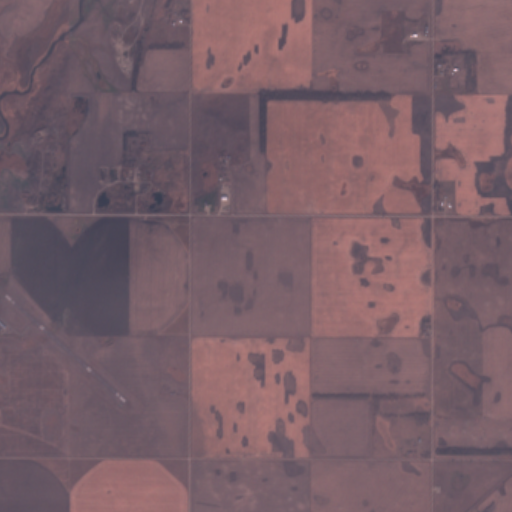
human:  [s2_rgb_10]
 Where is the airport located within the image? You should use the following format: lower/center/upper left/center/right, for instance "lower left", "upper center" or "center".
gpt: The airport is located in the lower left of the image.
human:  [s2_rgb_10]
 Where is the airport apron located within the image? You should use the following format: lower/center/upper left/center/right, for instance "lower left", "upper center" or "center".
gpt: The airport apron is located in the center left of the image.
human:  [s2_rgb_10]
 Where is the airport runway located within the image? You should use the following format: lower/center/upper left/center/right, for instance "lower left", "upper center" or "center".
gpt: The airport runway is located in the lower left of the image.
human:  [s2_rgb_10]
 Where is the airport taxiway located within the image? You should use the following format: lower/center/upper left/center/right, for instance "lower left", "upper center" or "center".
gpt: The airport taxiway is located in the lower left of the image.
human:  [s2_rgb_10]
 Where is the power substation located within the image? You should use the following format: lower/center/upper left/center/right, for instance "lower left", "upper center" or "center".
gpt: The power substation is located in the lower right of the image.
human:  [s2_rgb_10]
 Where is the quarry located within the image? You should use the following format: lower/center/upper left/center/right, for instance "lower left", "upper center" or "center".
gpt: The quarry is located in the upper left of the image.
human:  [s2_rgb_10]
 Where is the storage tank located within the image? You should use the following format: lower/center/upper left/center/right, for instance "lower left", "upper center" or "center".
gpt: The storage tank is located in the center left of the image.
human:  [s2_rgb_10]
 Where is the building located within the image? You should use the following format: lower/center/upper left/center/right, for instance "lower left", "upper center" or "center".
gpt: The building is located in the center left of the image.
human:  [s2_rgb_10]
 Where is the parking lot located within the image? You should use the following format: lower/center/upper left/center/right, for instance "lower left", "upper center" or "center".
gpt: There is no parking lot in the image.